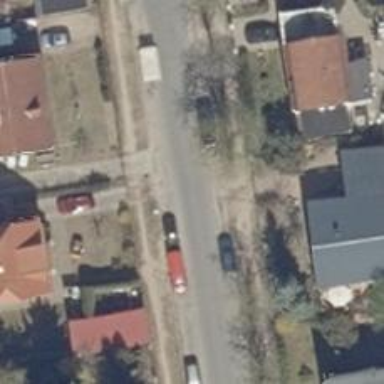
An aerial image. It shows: Residential road with asphalt surface.